Question: Say I have the following layered architecture...

I want to implement an aspect that requires some form of data access. Each of the projects in the stack have reference to the aspect framework. Therefore I cannot have the aspect assembly reference the data access layer due to circular references.
So how should I go about doing data access within the aspect?
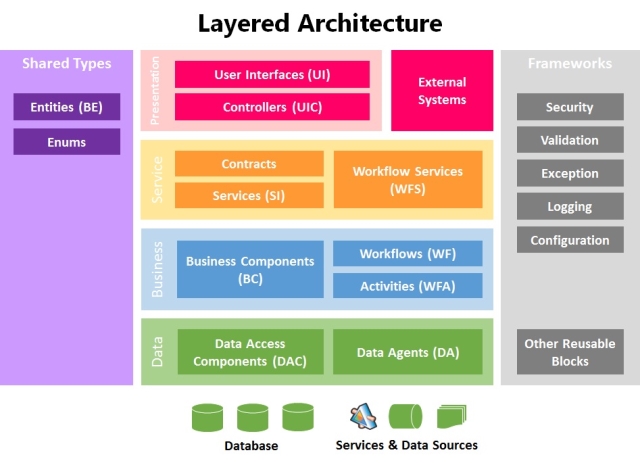
Answer: This is solved using run-time dependencies.
Best approach for this is <URL> pattern.
Your data access may implement interfaces and their implementation may be retrieved during run-time by resolving who implements the whole interface using an framework like <URL>.
Your aspects will interact with the data layer with the whole interfaces instead of design-time references, thus you'll avoid compile-time circular references.
I'd like to add some clarification: run-time dependency resolving isn't a silverbullet to produce circular reference that avoid compile-time errors.
Sometimes your implementations may be part of an assembly that once referenced in design-time may end in a circular reference, but this is just a coincidence: it may be in that assembly or in a one, or just a third-party assembly. Who knows ;)